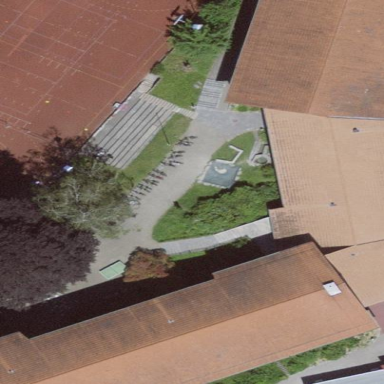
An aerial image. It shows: School building.